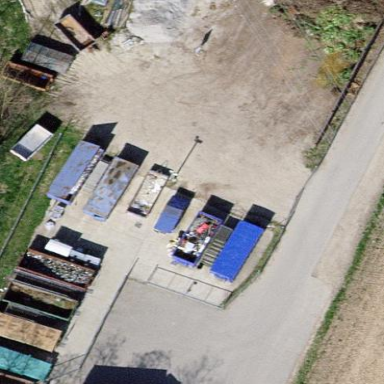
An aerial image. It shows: Recycling centre providing amenities for recycling.